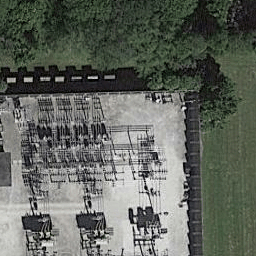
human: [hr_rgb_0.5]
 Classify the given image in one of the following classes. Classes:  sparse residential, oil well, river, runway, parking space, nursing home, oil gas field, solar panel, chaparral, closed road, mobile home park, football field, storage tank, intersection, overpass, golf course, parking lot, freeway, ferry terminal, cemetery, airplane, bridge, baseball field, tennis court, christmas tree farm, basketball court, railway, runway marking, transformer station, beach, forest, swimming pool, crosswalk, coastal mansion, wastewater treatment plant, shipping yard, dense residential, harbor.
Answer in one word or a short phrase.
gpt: transformer station